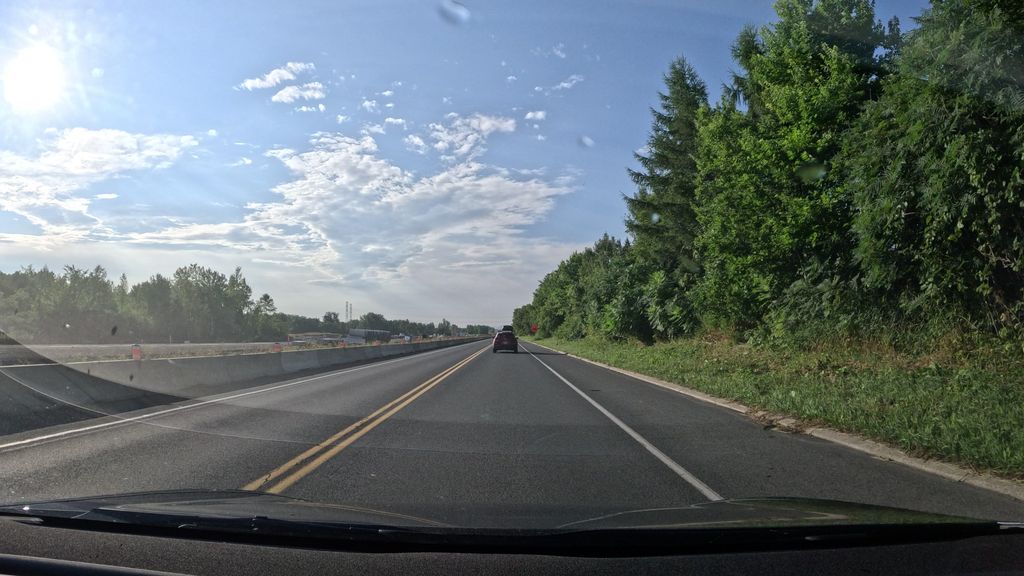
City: montreal